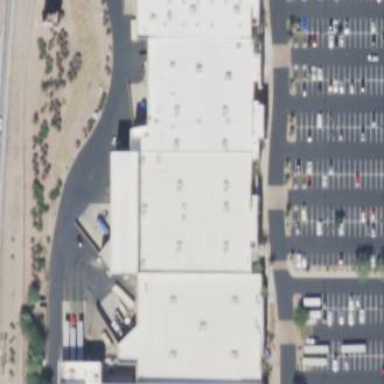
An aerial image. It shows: Flat-roofed retail building.